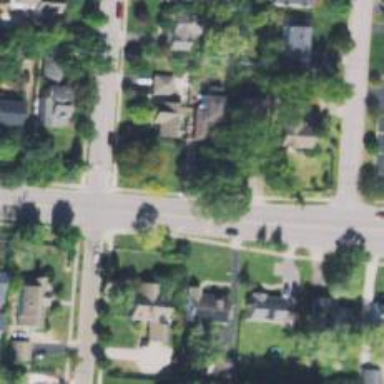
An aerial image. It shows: Residential driveway designated as service road.